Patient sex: F
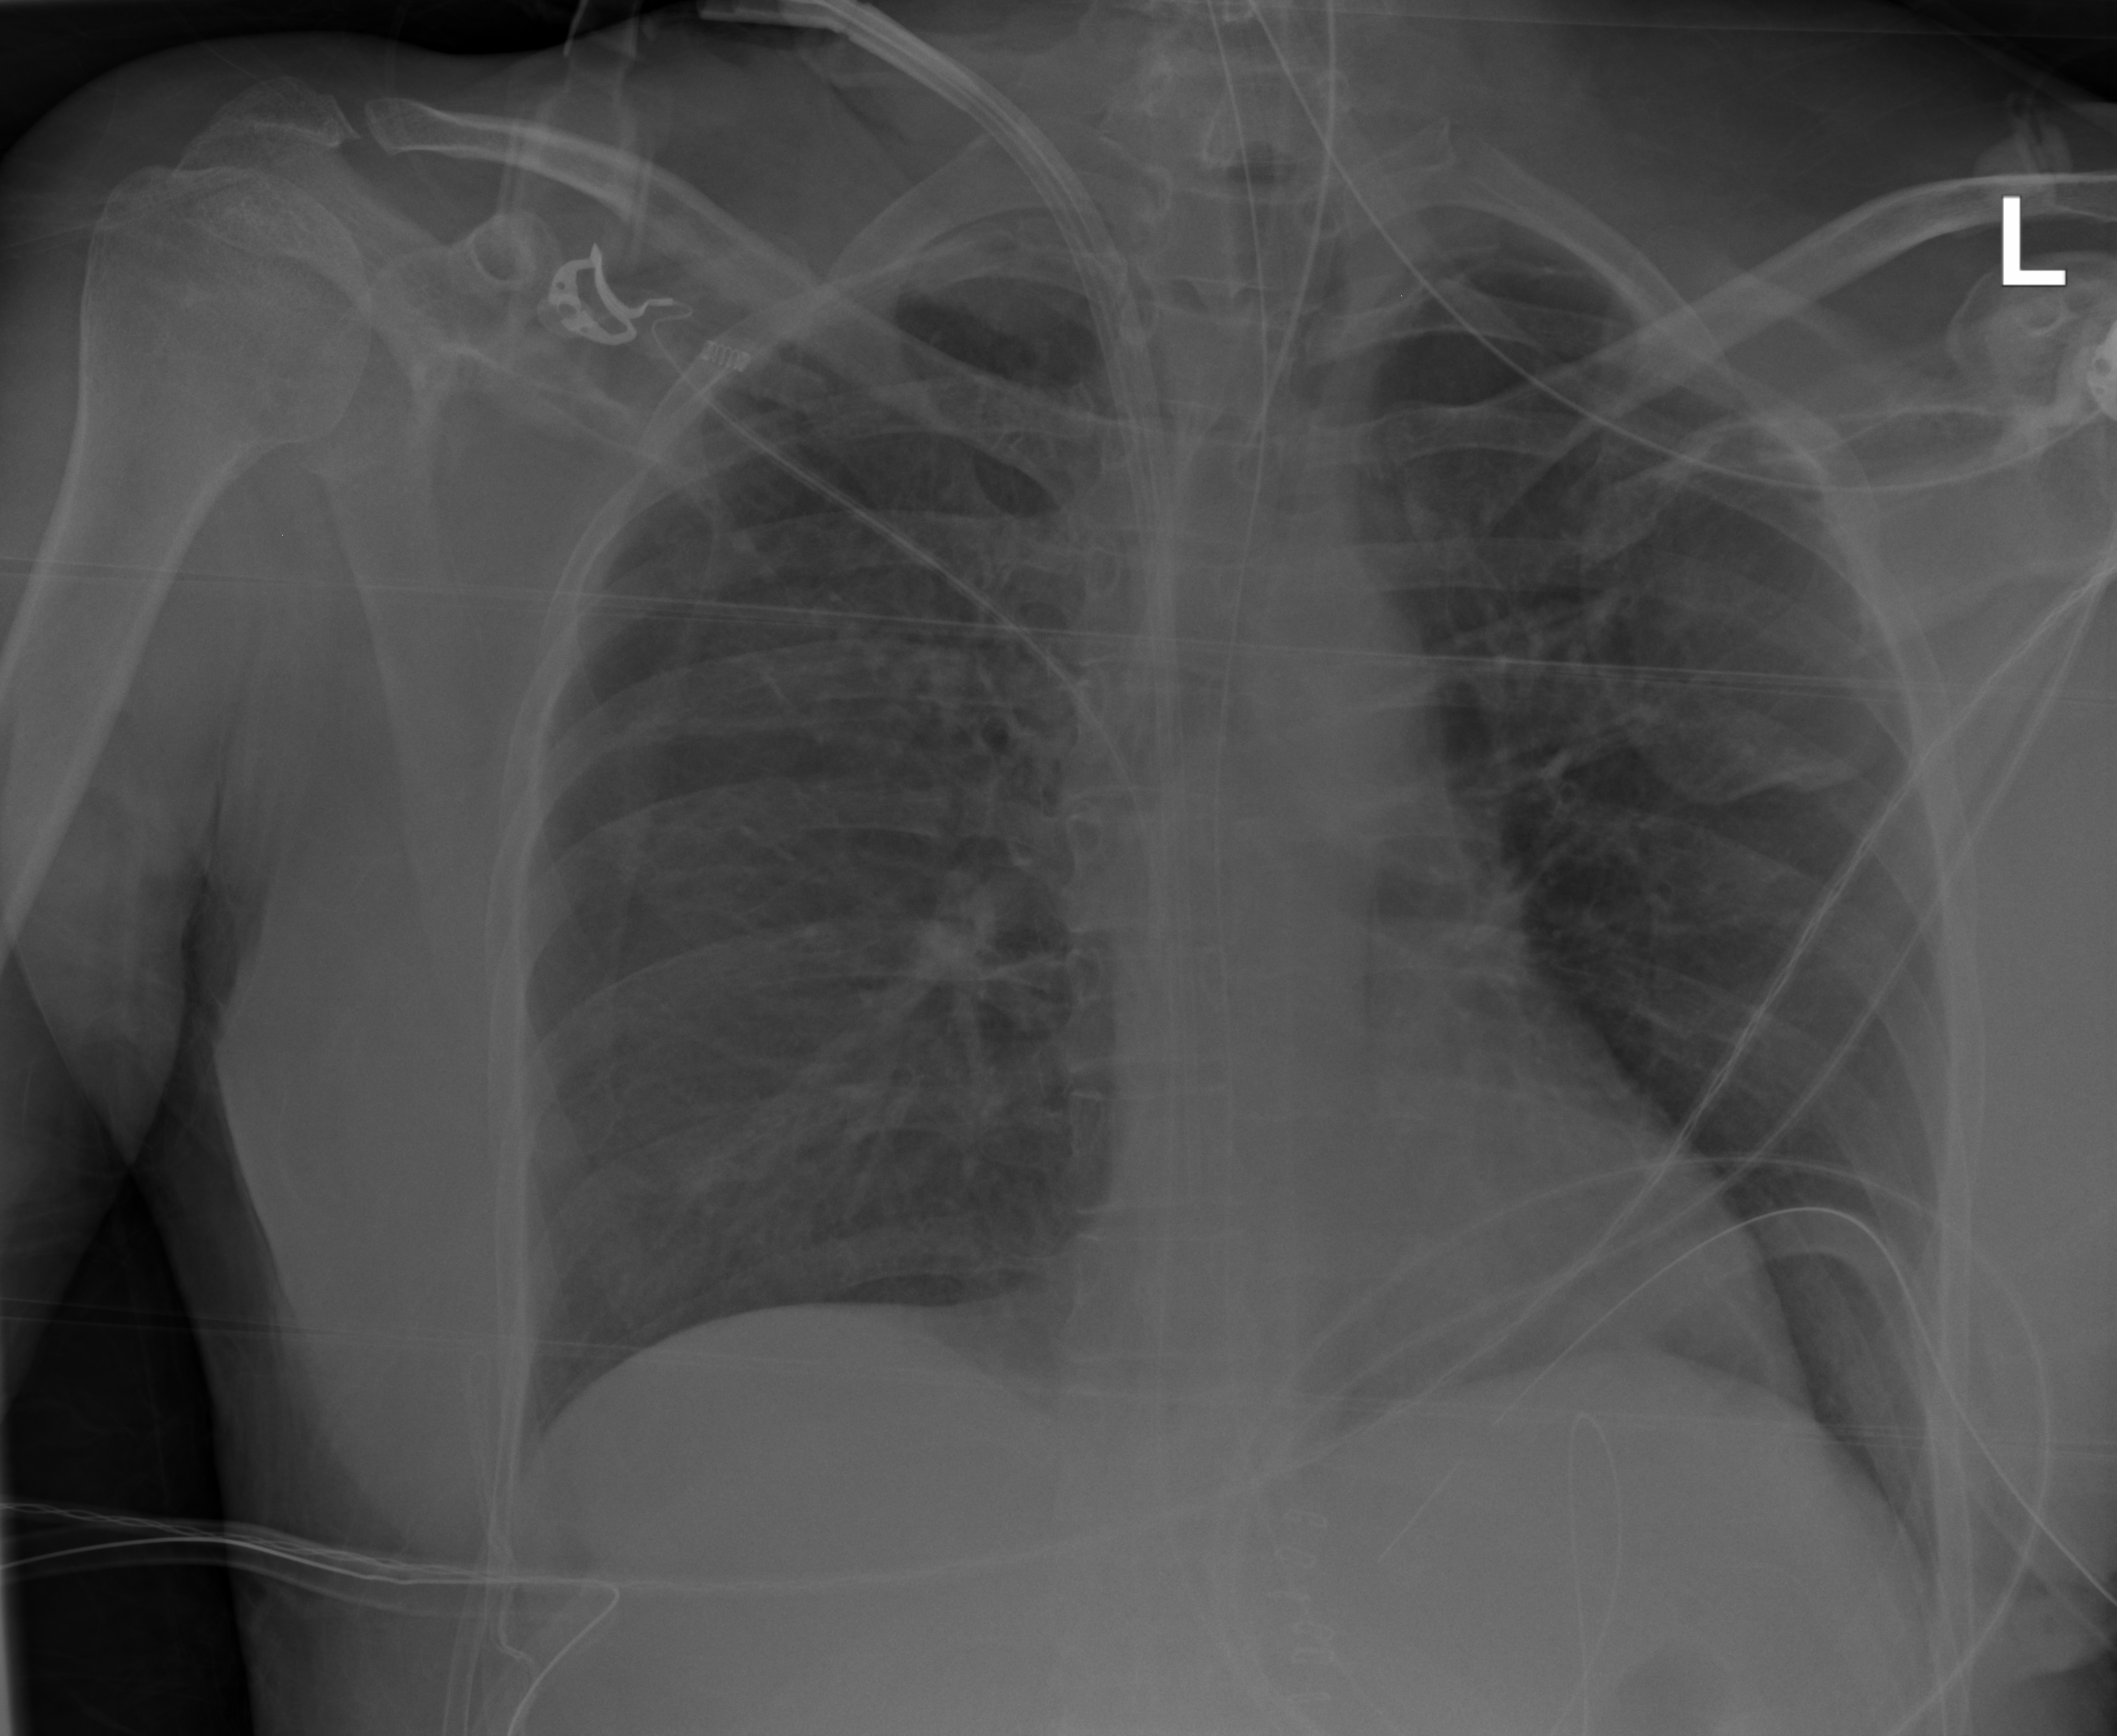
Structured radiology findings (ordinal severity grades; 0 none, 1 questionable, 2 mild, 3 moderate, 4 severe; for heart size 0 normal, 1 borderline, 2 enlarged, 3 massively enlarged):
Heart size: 1
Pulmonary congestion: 2
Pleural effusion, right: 2
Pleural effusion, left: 0
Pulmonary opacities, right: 0
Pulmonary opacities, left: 0
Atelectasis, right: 2
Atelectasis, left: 2